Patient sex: M
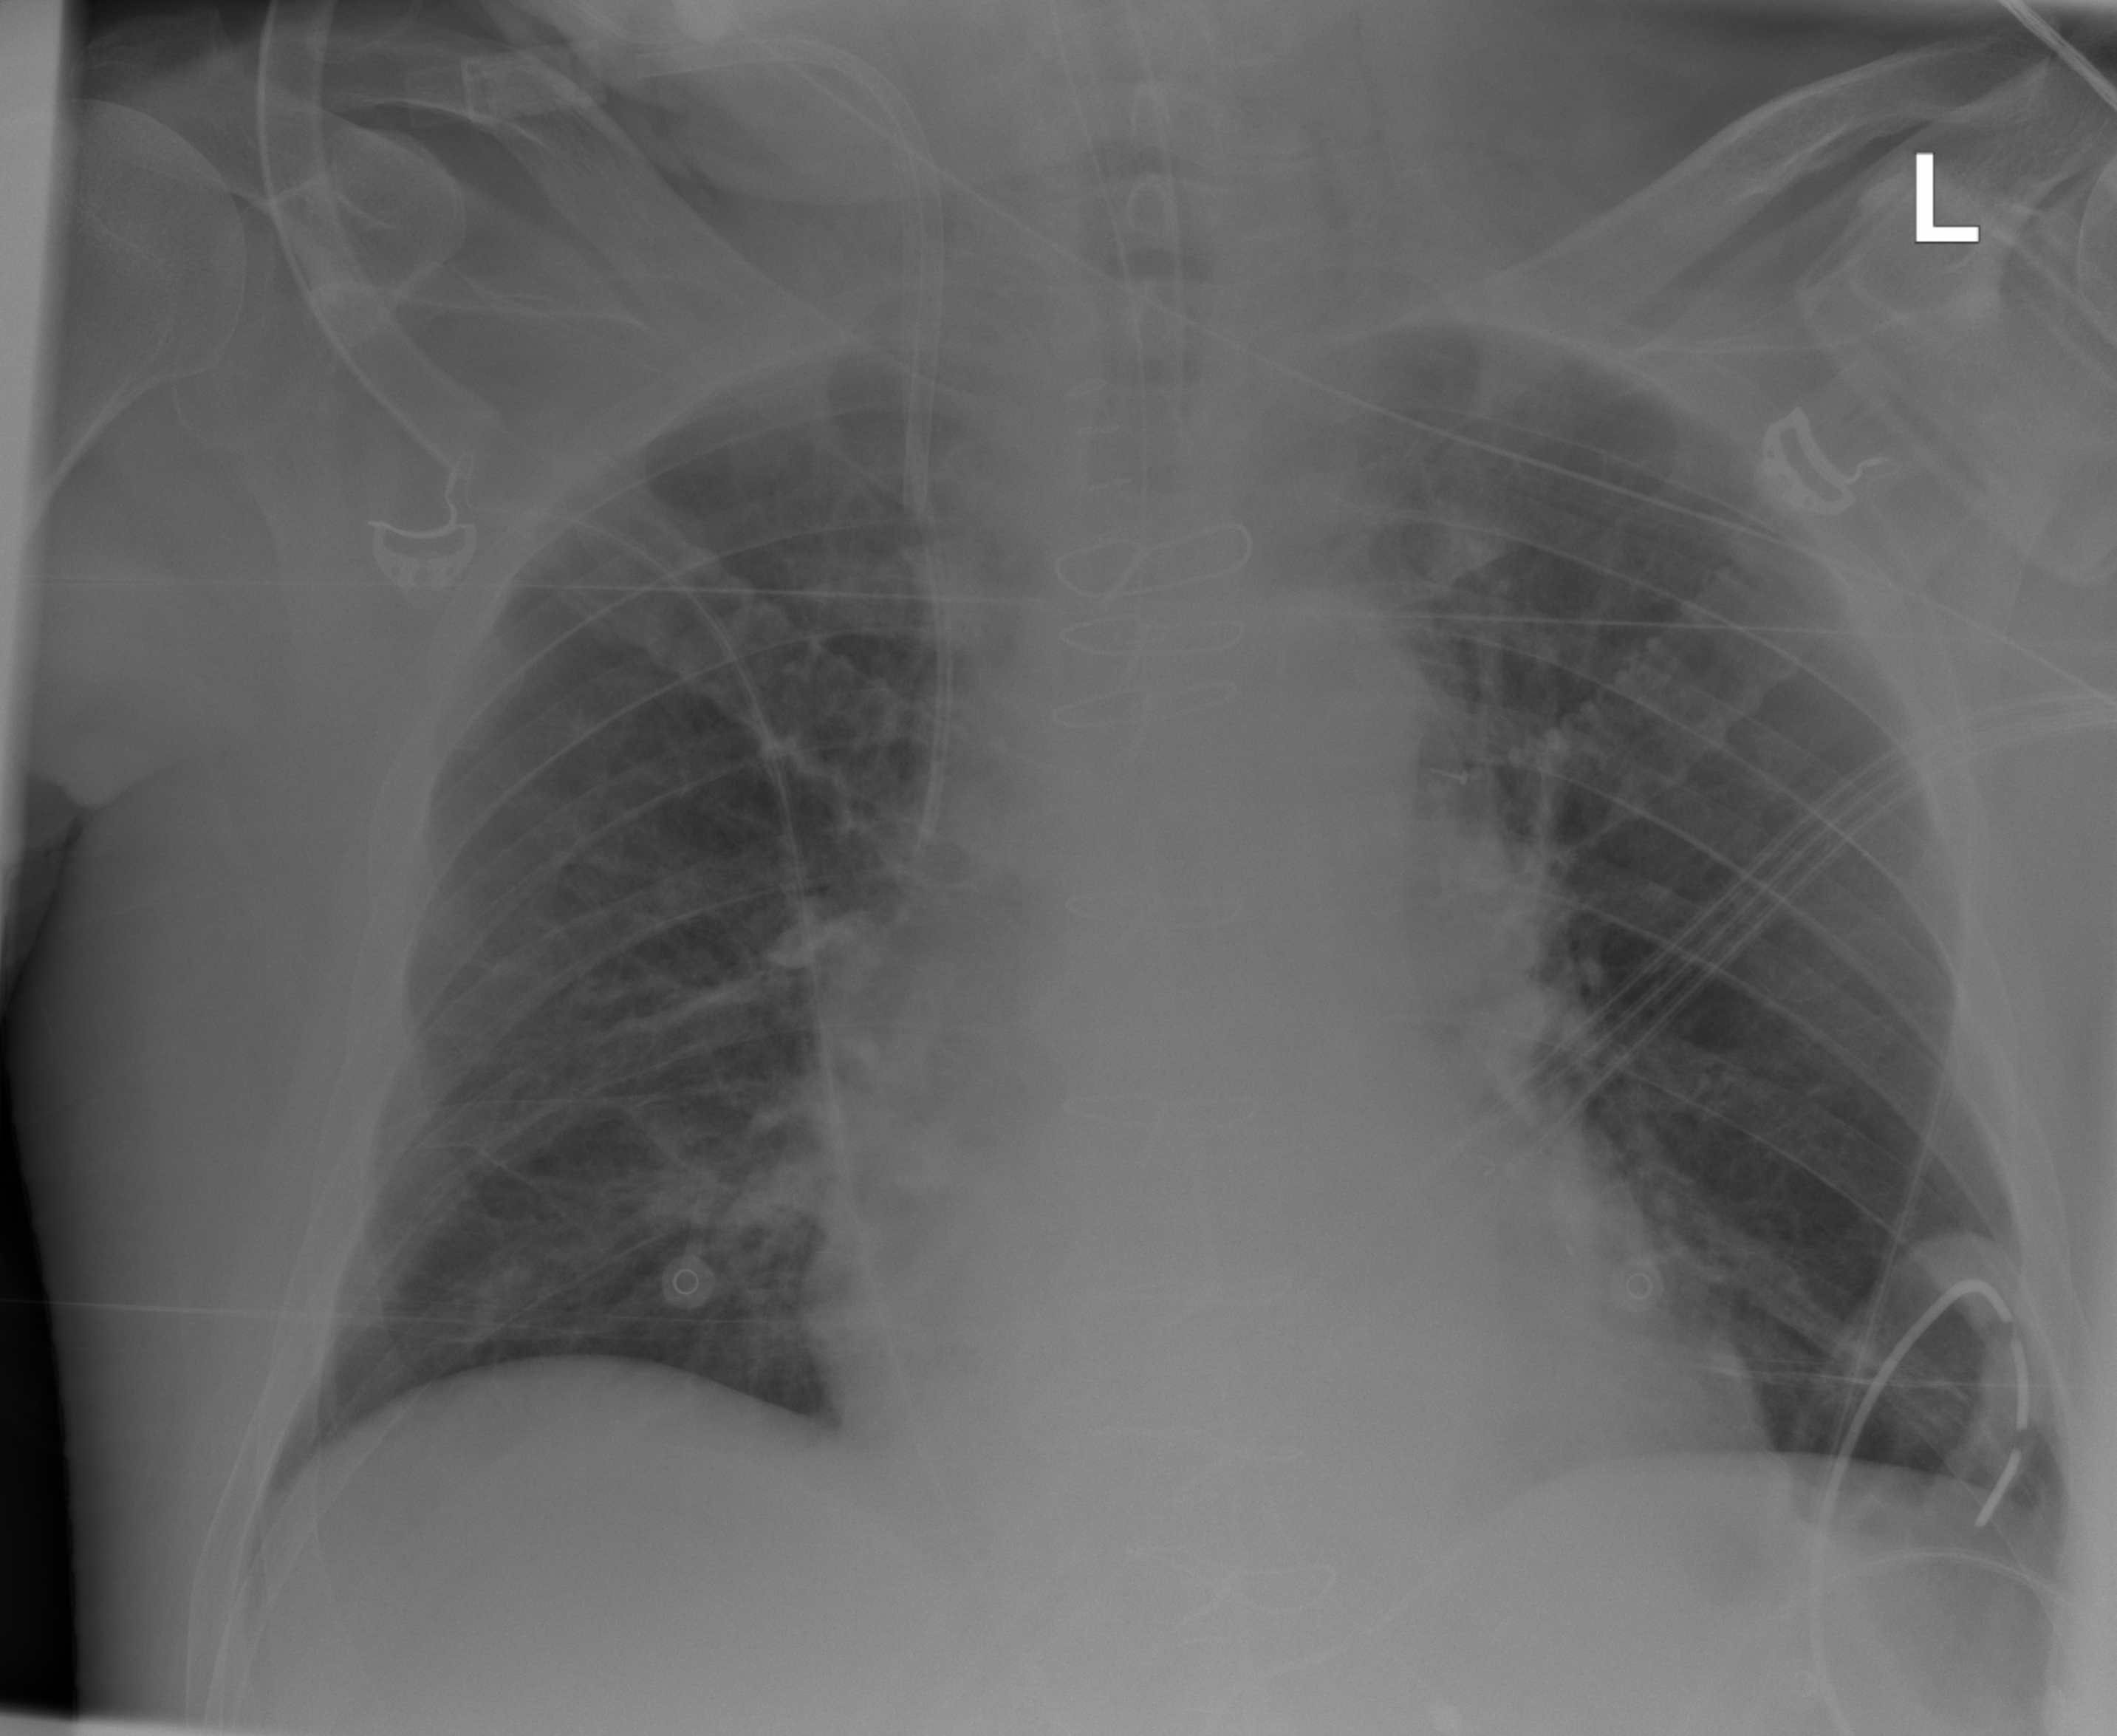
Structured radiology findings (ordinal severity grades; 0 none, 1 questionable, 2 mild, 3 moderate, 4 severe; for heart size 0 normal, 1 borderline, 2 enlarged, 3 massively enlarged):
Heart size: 2
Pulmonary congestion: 0
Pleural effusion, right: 0
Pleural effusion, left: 0
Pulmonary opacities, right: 0
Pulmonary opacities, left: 0
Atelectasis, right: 2
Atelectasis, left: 2